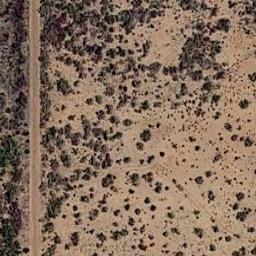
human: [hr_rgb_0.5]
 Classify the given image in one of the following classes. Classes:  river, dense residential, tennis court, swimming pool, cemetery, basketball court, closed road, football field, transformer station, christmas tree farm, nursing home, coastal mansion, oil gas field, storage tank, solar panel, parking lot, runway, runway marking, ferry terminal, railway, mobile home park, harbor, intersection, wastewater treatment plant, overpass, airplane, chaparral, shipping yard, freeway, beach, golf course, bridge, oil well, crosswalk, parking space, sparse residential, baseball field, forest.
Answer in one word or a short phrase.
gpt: chaparral